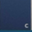
Piece: xx